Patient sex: M
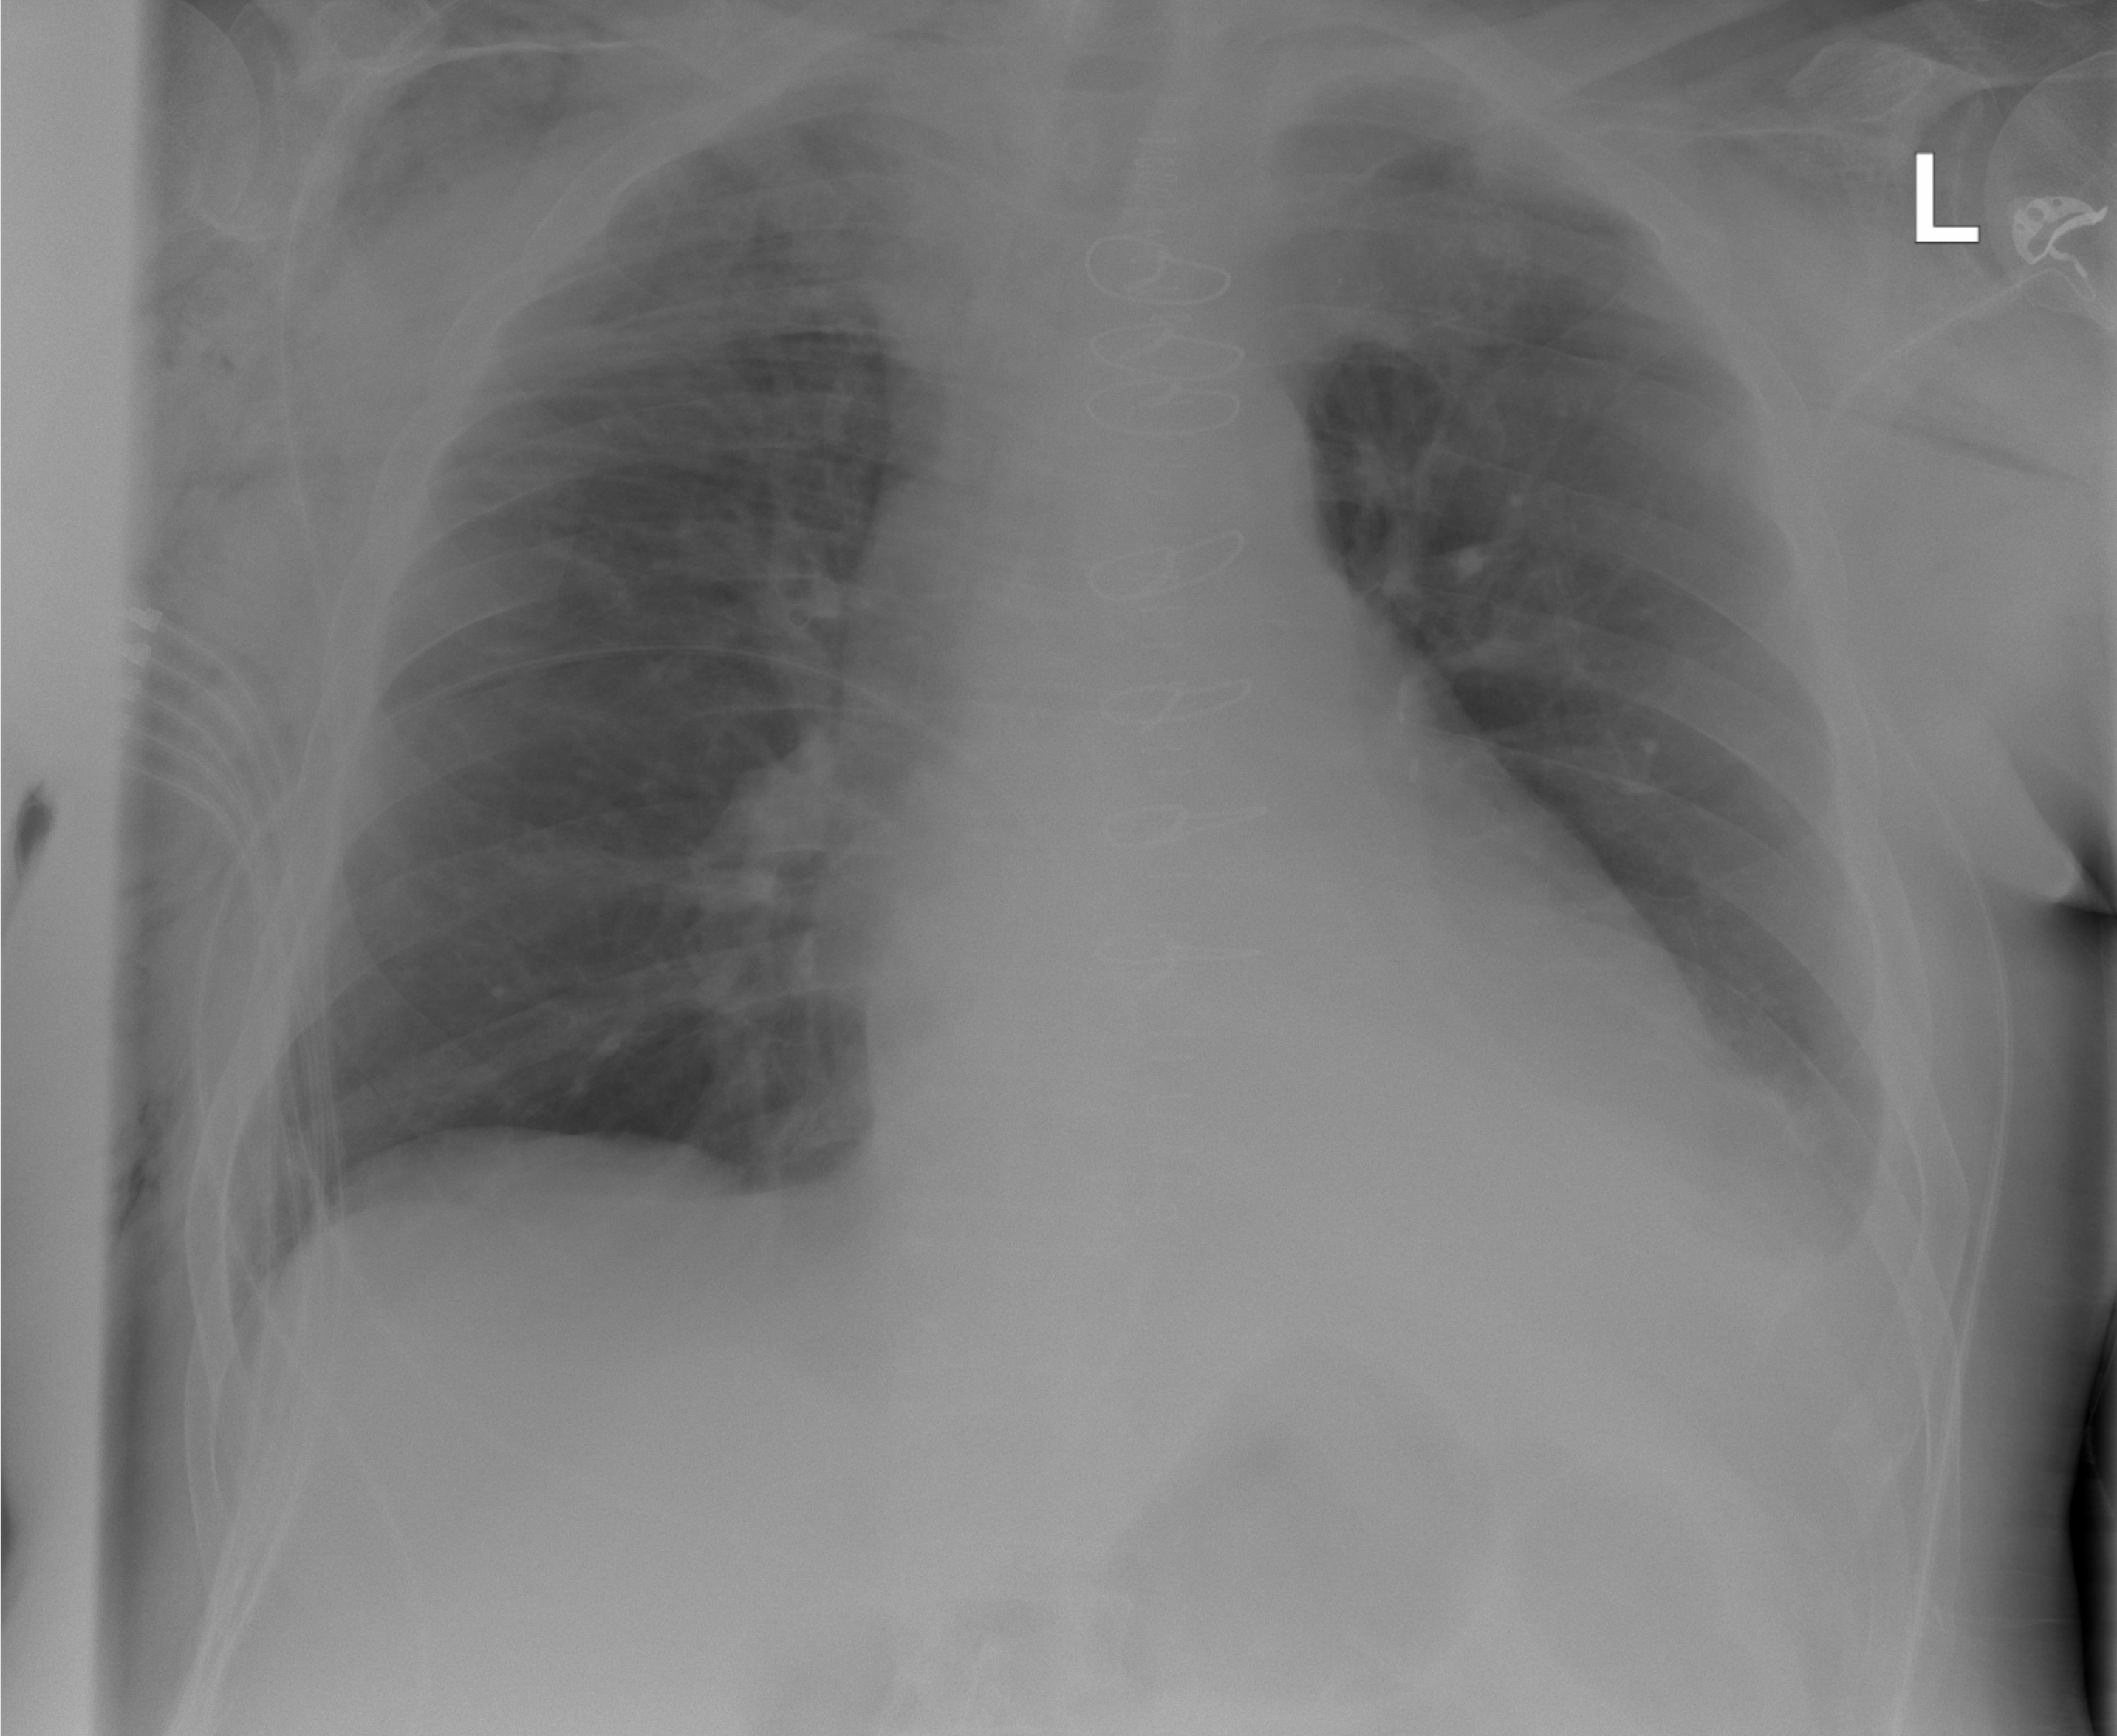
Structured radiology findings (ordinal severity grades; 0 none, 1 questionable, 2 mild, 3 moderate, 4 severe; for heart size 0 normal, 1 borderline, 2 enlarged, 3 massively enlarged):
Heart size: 2
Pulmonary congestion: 0
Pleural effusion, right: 0
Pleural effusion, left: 2
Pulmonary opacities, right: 0
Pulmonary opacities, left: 0
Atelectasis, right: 0
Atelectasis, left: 2